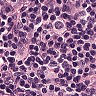
Metastatic tissue present: yes